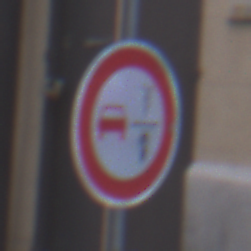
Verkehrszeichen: VerbotUeberholenEinspurigeFahrzeuge
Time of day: MorningAfternoon
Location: Outdoor (Urban)
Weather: PartlyCloudy
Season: NotSpecified
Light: Natural